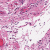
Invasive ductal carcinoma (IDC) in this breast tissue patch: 0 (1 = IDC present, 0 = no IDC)